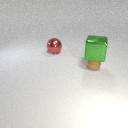
large red metal sphere behind small brown rubber sphere